Question: Excuse me, I want to use this sdk <URL>
I try include file php into laravel controller , but is not work.
then, I'll update composer.json, using PSR-4 .. is class XXX/XXX/ not found..
error message Class 'App\Http\Controllers\ECPay_AllInOne' not found
how can I do? please help me, thanks~
my project sdk file :

composer.json
'''
"autoload": {
"classmap": [
"database"
],
"psr-4": {
"App\": "app/",
"ECPaySDK\": "ECPaySDK/"
},
"files": [
"ECPaySDK/ECPayPaymentIntegration.php"
]
},
'''
my controller
'''
<?php
namespace App\Http\Controllers;
use ECPaySDK;
use Illuminate\Http\Request;
use Mail;
use App\Http\Requests;
use App\Travel_user;
use App\Travel_user_place;
use App\Place;
use App\Files;
use App\House;
use DB;
use Illuminate\Support\Facades\File;
class BackendController extends Controller
'''
sdk class
'''
<?php
namespace ECPaySDK;
abstract class ECPay_PaymentMethod {
const ALL = 'ALL';
'''
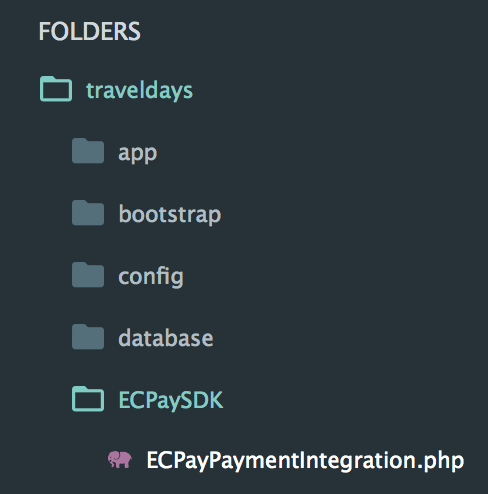
Answer: After adding it to composer.json, import it to your class with 'use' keyword. Change this
'''
namespace ECPaySDK;
'''
To
'''
use ECPaySDK\ECPay_AllInOne;
'''
In the format NAMESPACE\CLASSNAME;
For this to work, go at the top of your file and define a namespace. It seems there is no namespace for now. You can define like this
'''
namespace ECPaySDK;
'''
So depending on the class you want to use, prefix it with 'ECPaySDK' namespace. Assuming you put your your SDK directory at the root of your application.
You have a single file with multiple class declarations. Go to your composer file in the autoload part, just below '"psr-4"' create a new entry called 'files'.
'''
"files": [
"ECPaySDK/ECPaymentIntegration.php"
]
'''
Then run 'composer dumpautoload'